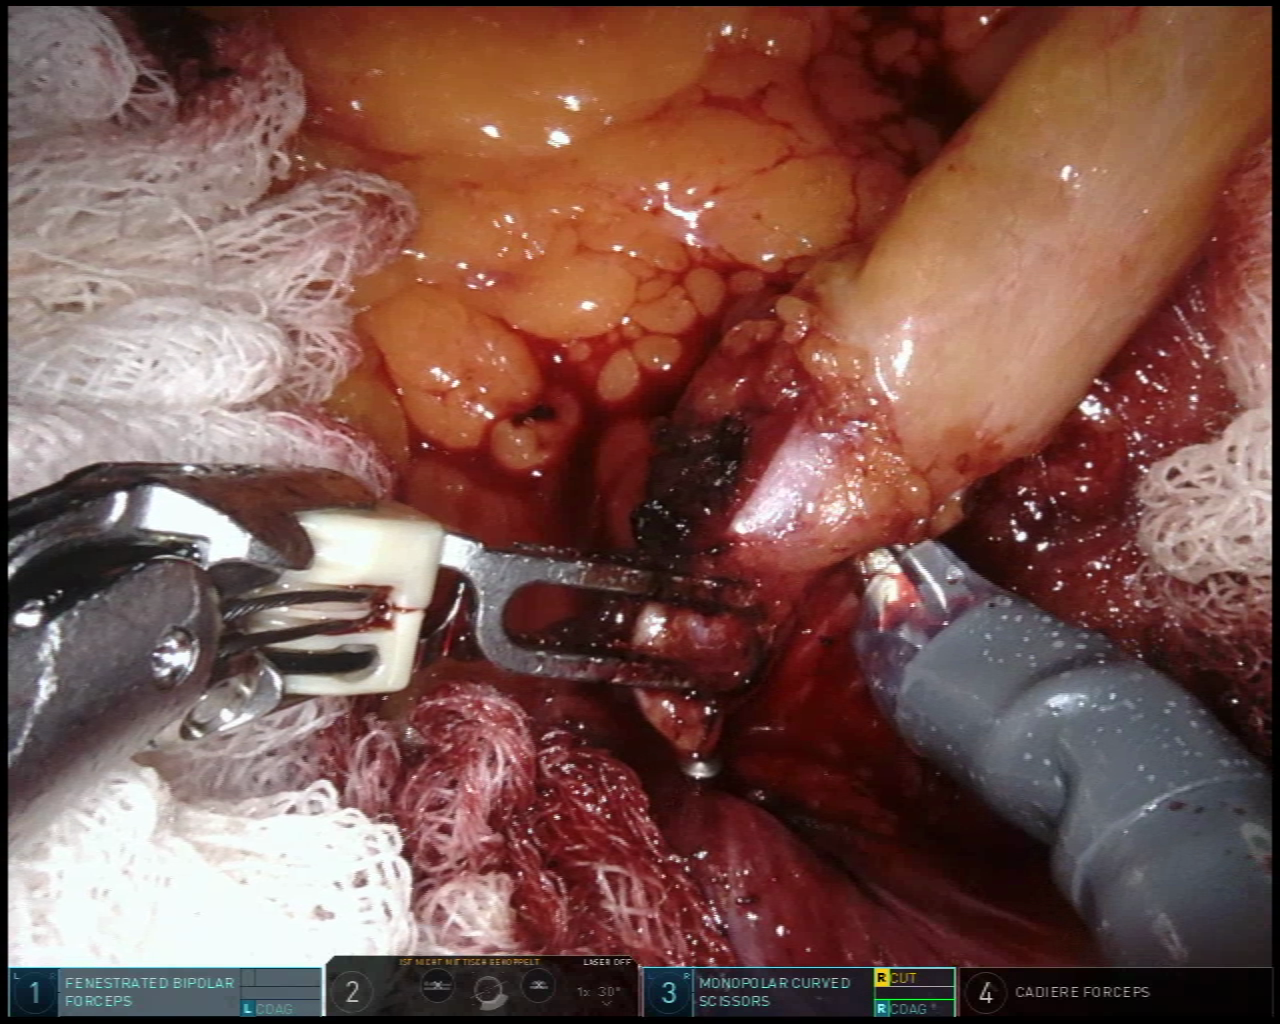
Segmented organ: intestinal_veins
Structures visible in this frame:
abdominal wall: no
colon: no
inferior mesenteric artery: no
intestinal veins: yes
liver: no
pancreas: no
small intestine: no
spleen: no
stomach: no
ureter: no
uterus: no
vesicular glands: no